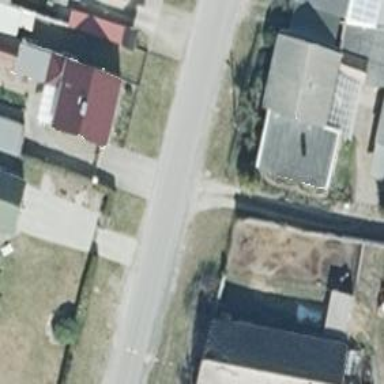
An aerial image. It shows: Asphalt road in residential area.